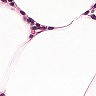
Metastatic tissue present: no